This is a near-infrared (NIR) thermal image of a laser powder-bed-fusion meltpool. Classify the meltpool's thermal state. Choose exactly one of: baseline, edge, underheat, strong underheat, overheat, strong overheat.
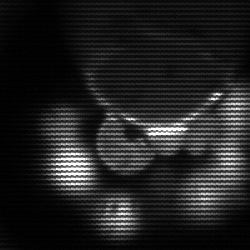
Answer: edge